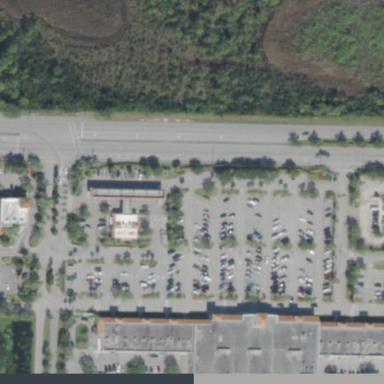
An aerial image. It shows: Retail area.